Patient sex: M
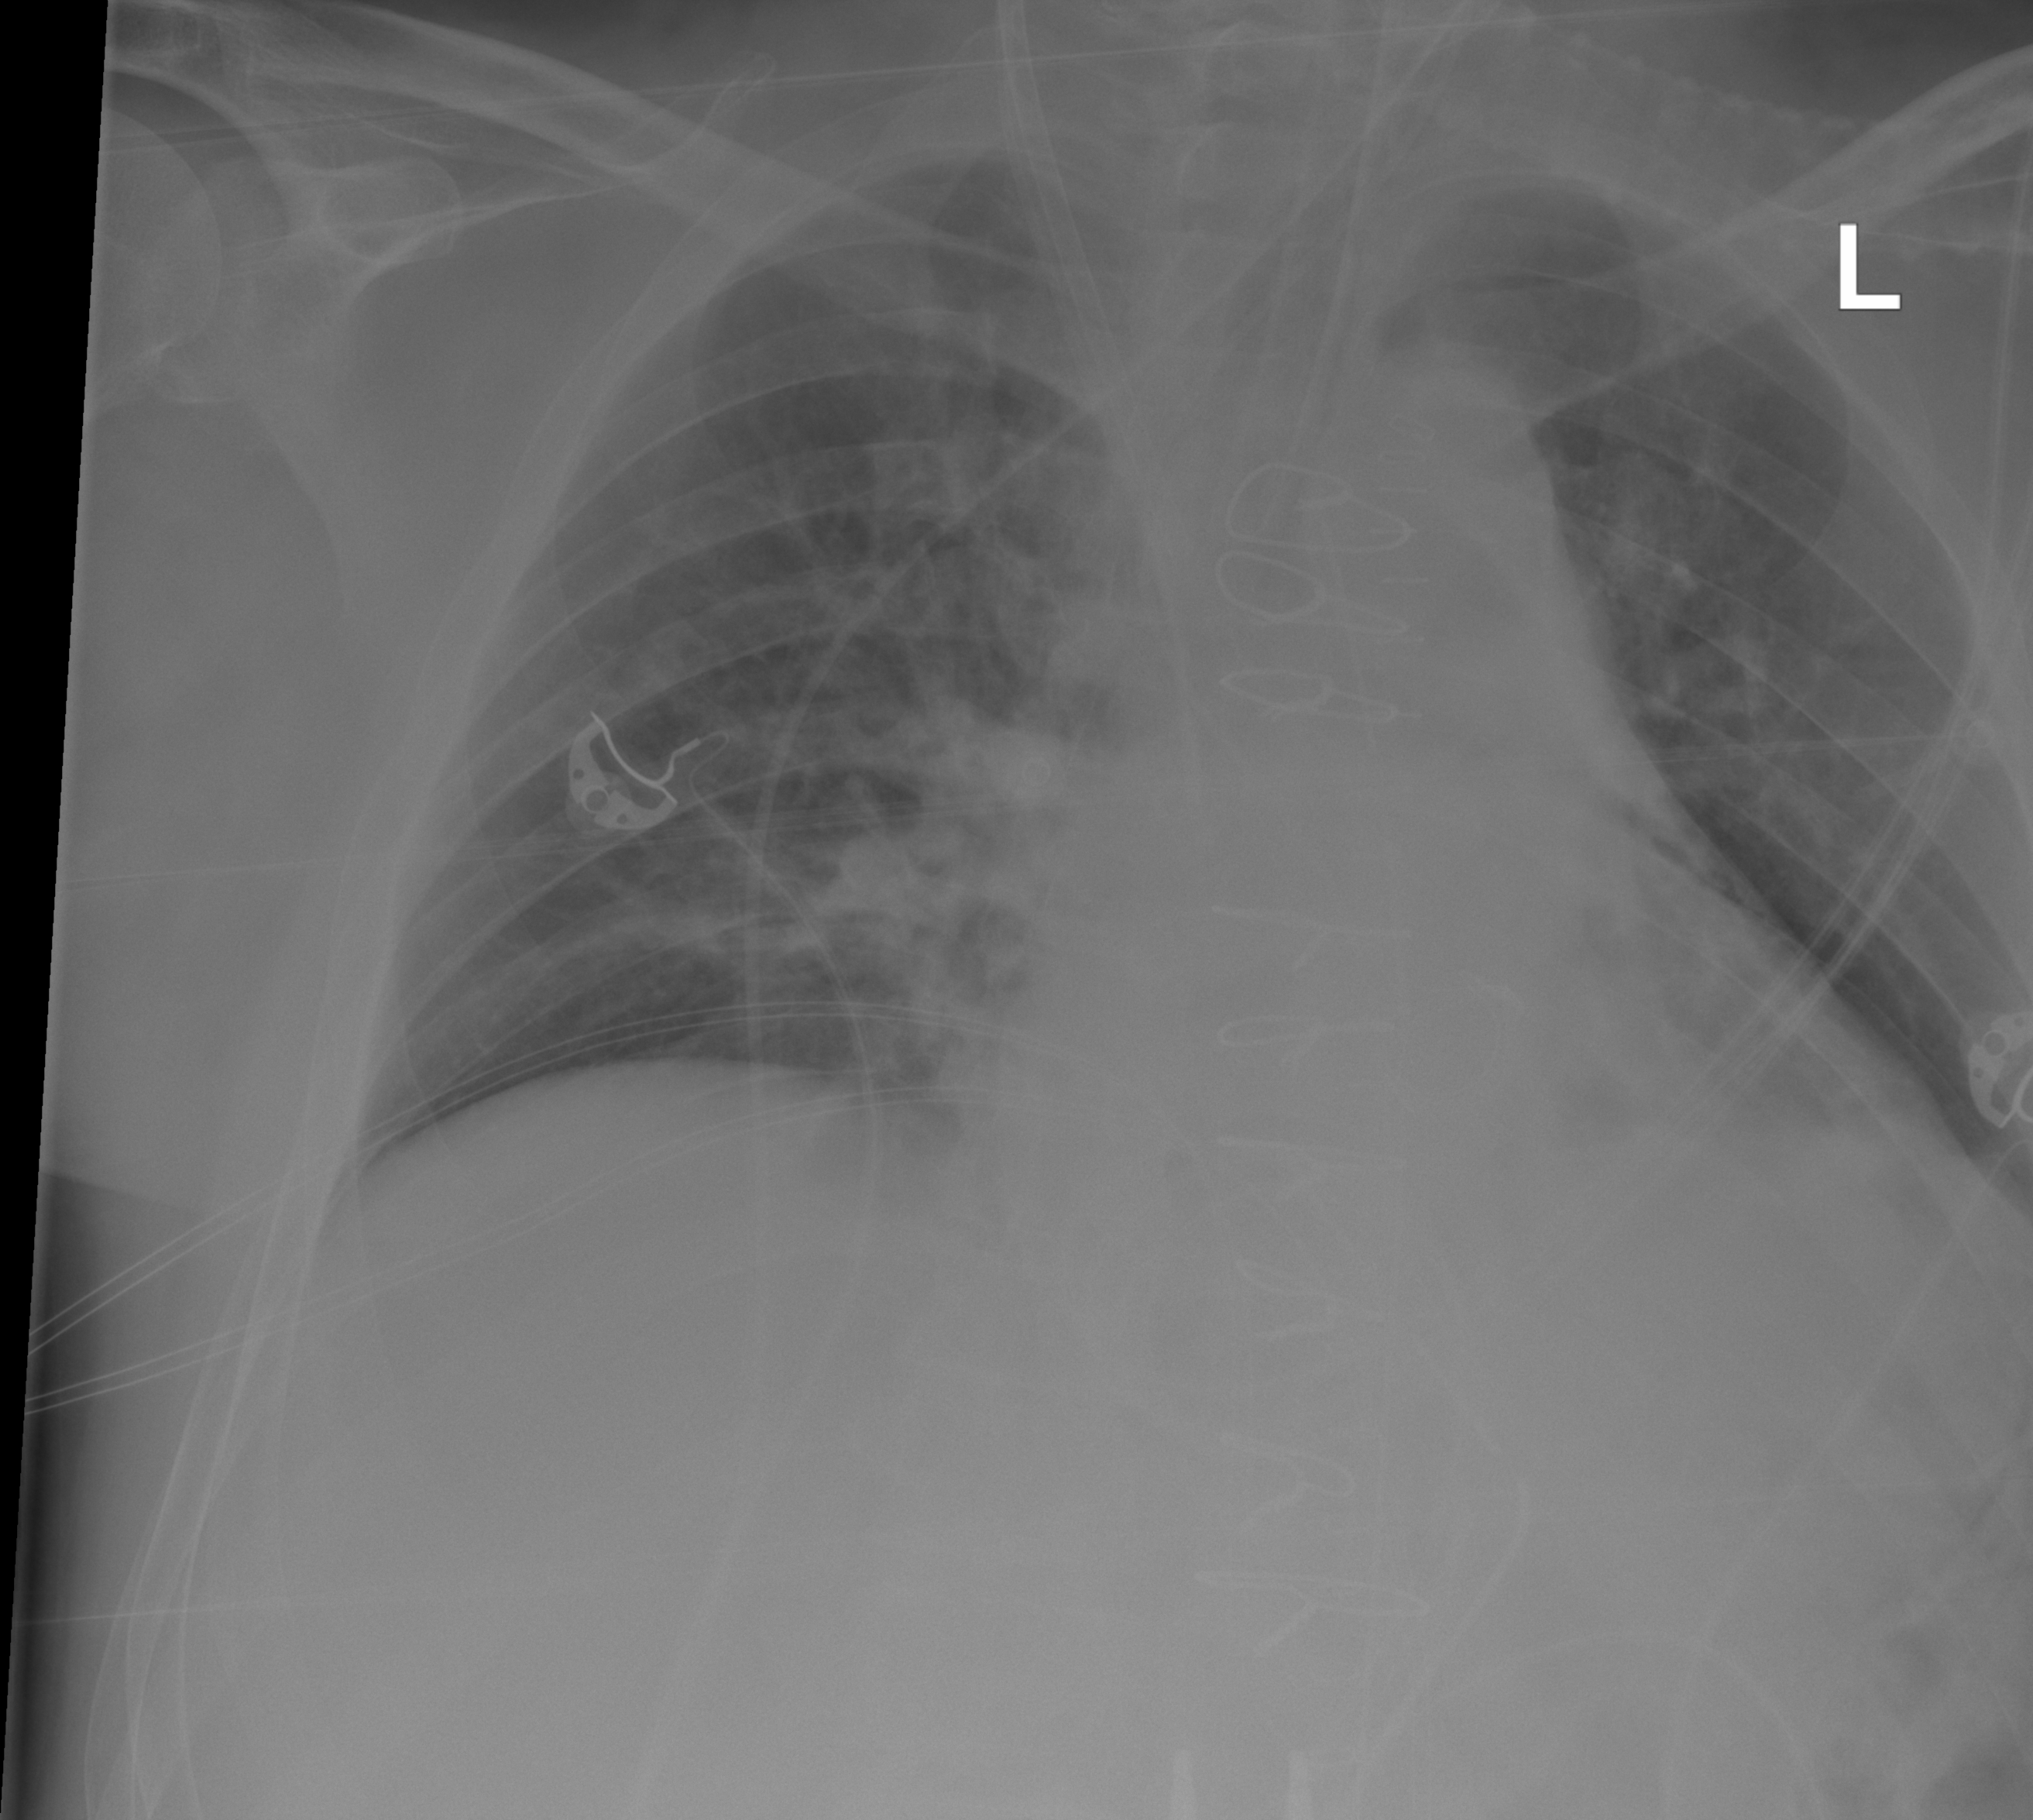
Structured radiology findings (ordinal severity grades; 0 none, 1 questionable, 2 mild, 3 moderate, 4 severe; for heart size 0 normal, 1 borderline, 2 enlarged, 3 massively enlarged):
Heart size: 3
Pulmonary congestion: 2
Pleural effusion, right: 0
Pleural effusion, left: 0
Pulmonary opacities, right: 2
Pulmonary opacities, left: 2
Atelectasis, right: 2
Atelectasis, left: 0